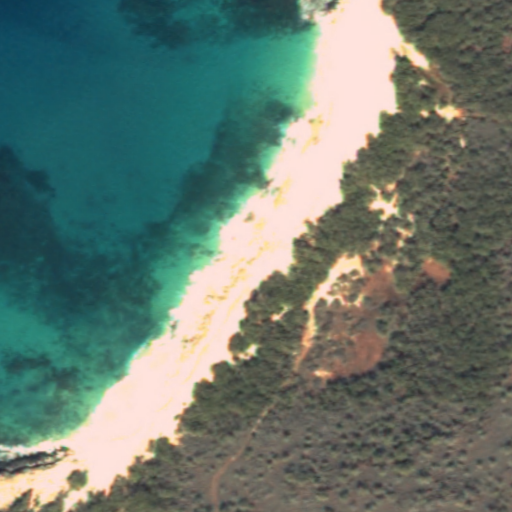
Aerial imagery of beach in Hawaii named Kaukaukapapa Beach containing only unknown